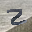
Label: 2